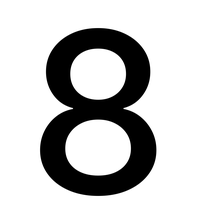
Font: Inter_Medium